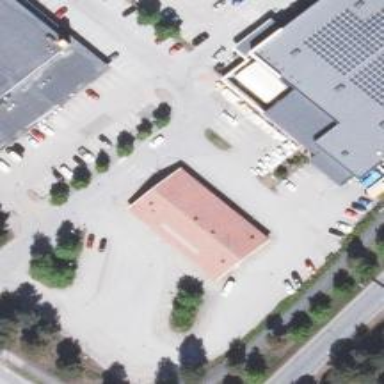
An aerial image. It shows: Building that serves as bus station. It is public transport station.